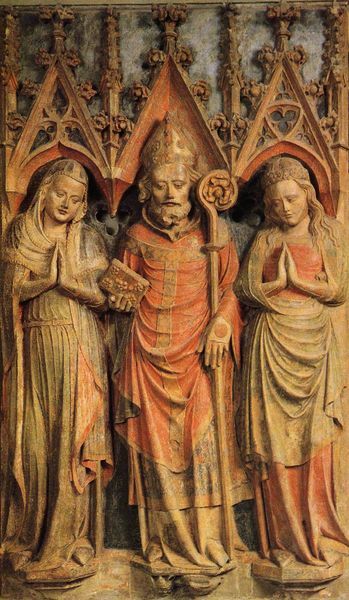
Titel: Erfurt/ St. Severi, Grabtumba des heiligen Severus
Standort: Erfurt, St-Severi-Kirche (EU - D - Thüringen)
Schlagwörter: mann, umhang, frauen, frau, holz, rot, bibel, lang, stein, kirche, figur, gotik, krone, turm, skulptur, stab, füsse, figuren, bischof, könig, papst, kopftuch, faltenwurf, knie, krabbe, buch, jungfrau, beten, gebet, schuh, gestus, skulpturen, gotisch, tiara, macht, heilige, hirtenstab, heilig, maria, fassung, aachen, nikolaus, bischoff, gebetsgestus, 1450, bischofsstabh